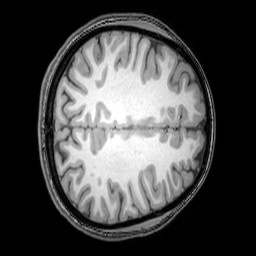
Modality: T1w
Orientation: axial
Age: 20
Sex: female
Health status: healthy
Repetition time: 0.081 s
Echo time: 0.037 s